Question: Count the number of objects in the diagram.
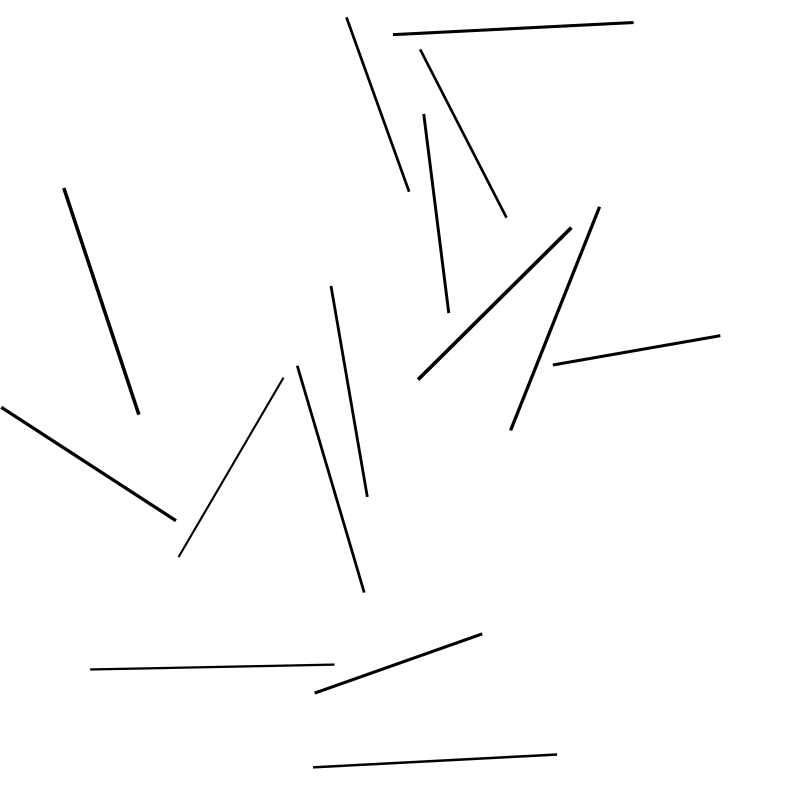
Answer: 15